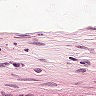
Metastatic tissue present: no